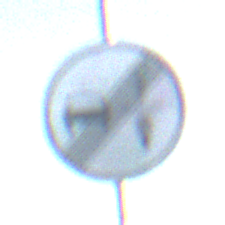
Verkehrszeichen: EndeVerbotUeberholenEinspurigeFahrzeuge
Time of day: SunriseSunset
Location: Outdoor (Nature)
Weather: Clear
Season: NotSpecified
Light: Natural